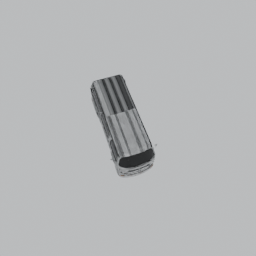
Label: mechanical